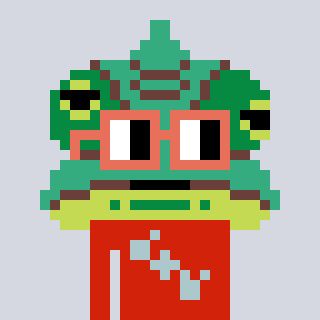
a pixel art character with square orange glasses, a chameleon-shaped head and a red-colored body on a cool background